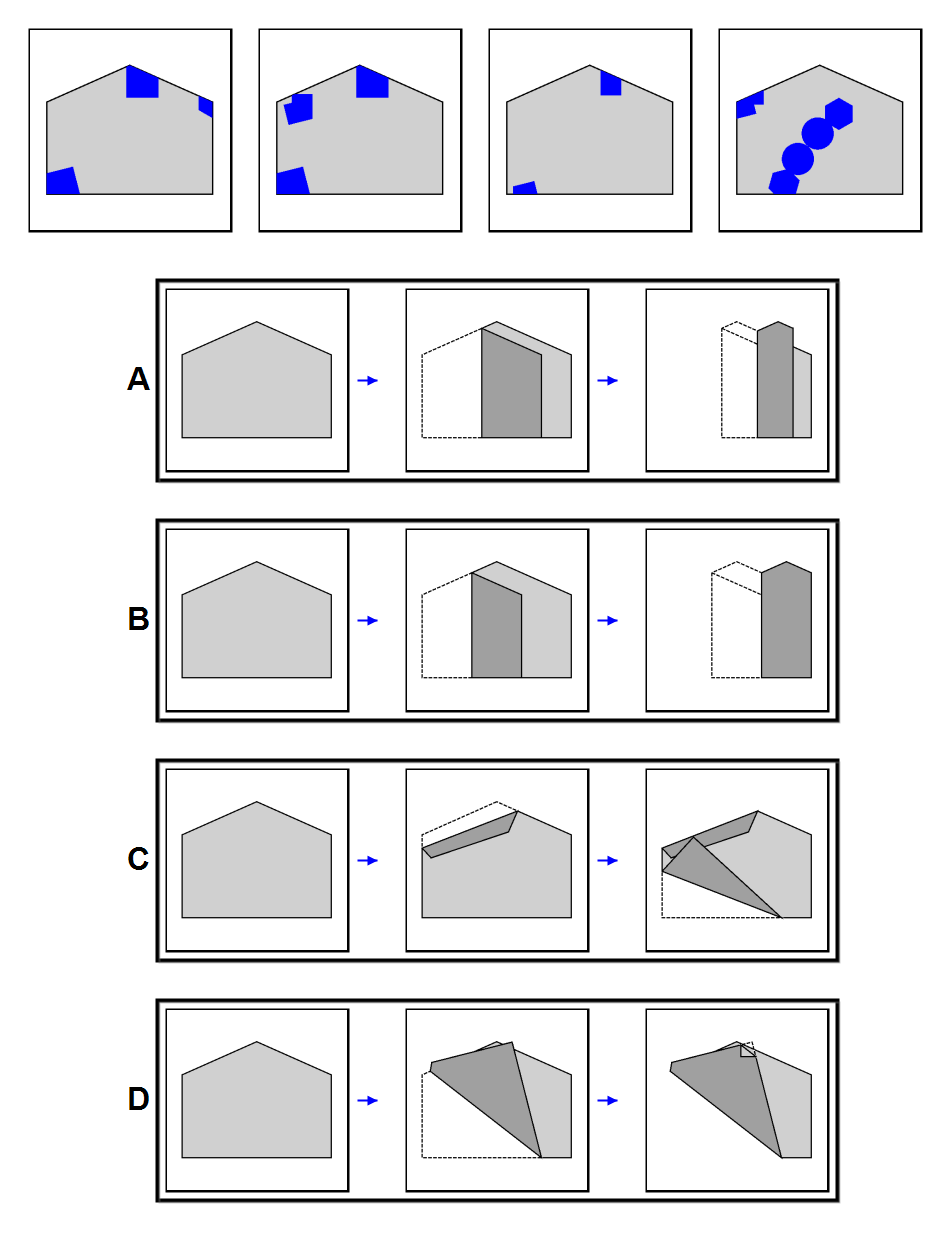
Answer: D